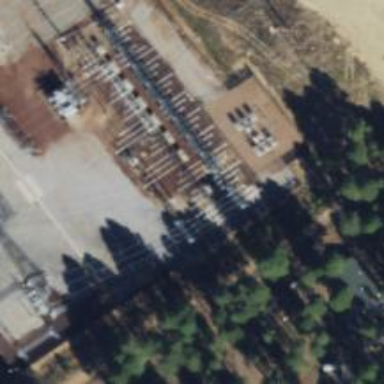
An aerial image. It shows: Switchgear related to power.